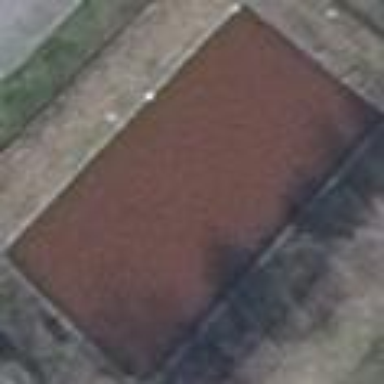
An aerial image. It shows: Pond with natural water.